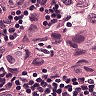
Metastatic tissue present: yes